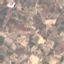
Land use / land cover: PermanentCrop